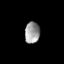
Tissue: lung
Cell type: Endothelial cells
Senescence score: 0.2385
Nuclear area (px): 312
Mean DAPI intensity: 155.067